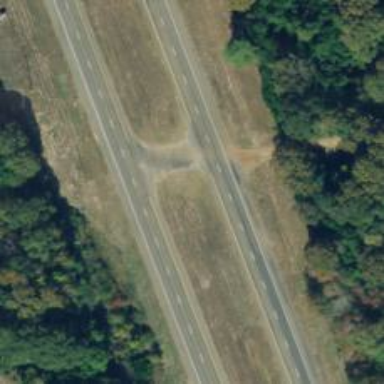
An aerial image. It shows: Trunk link highway.